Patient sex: F
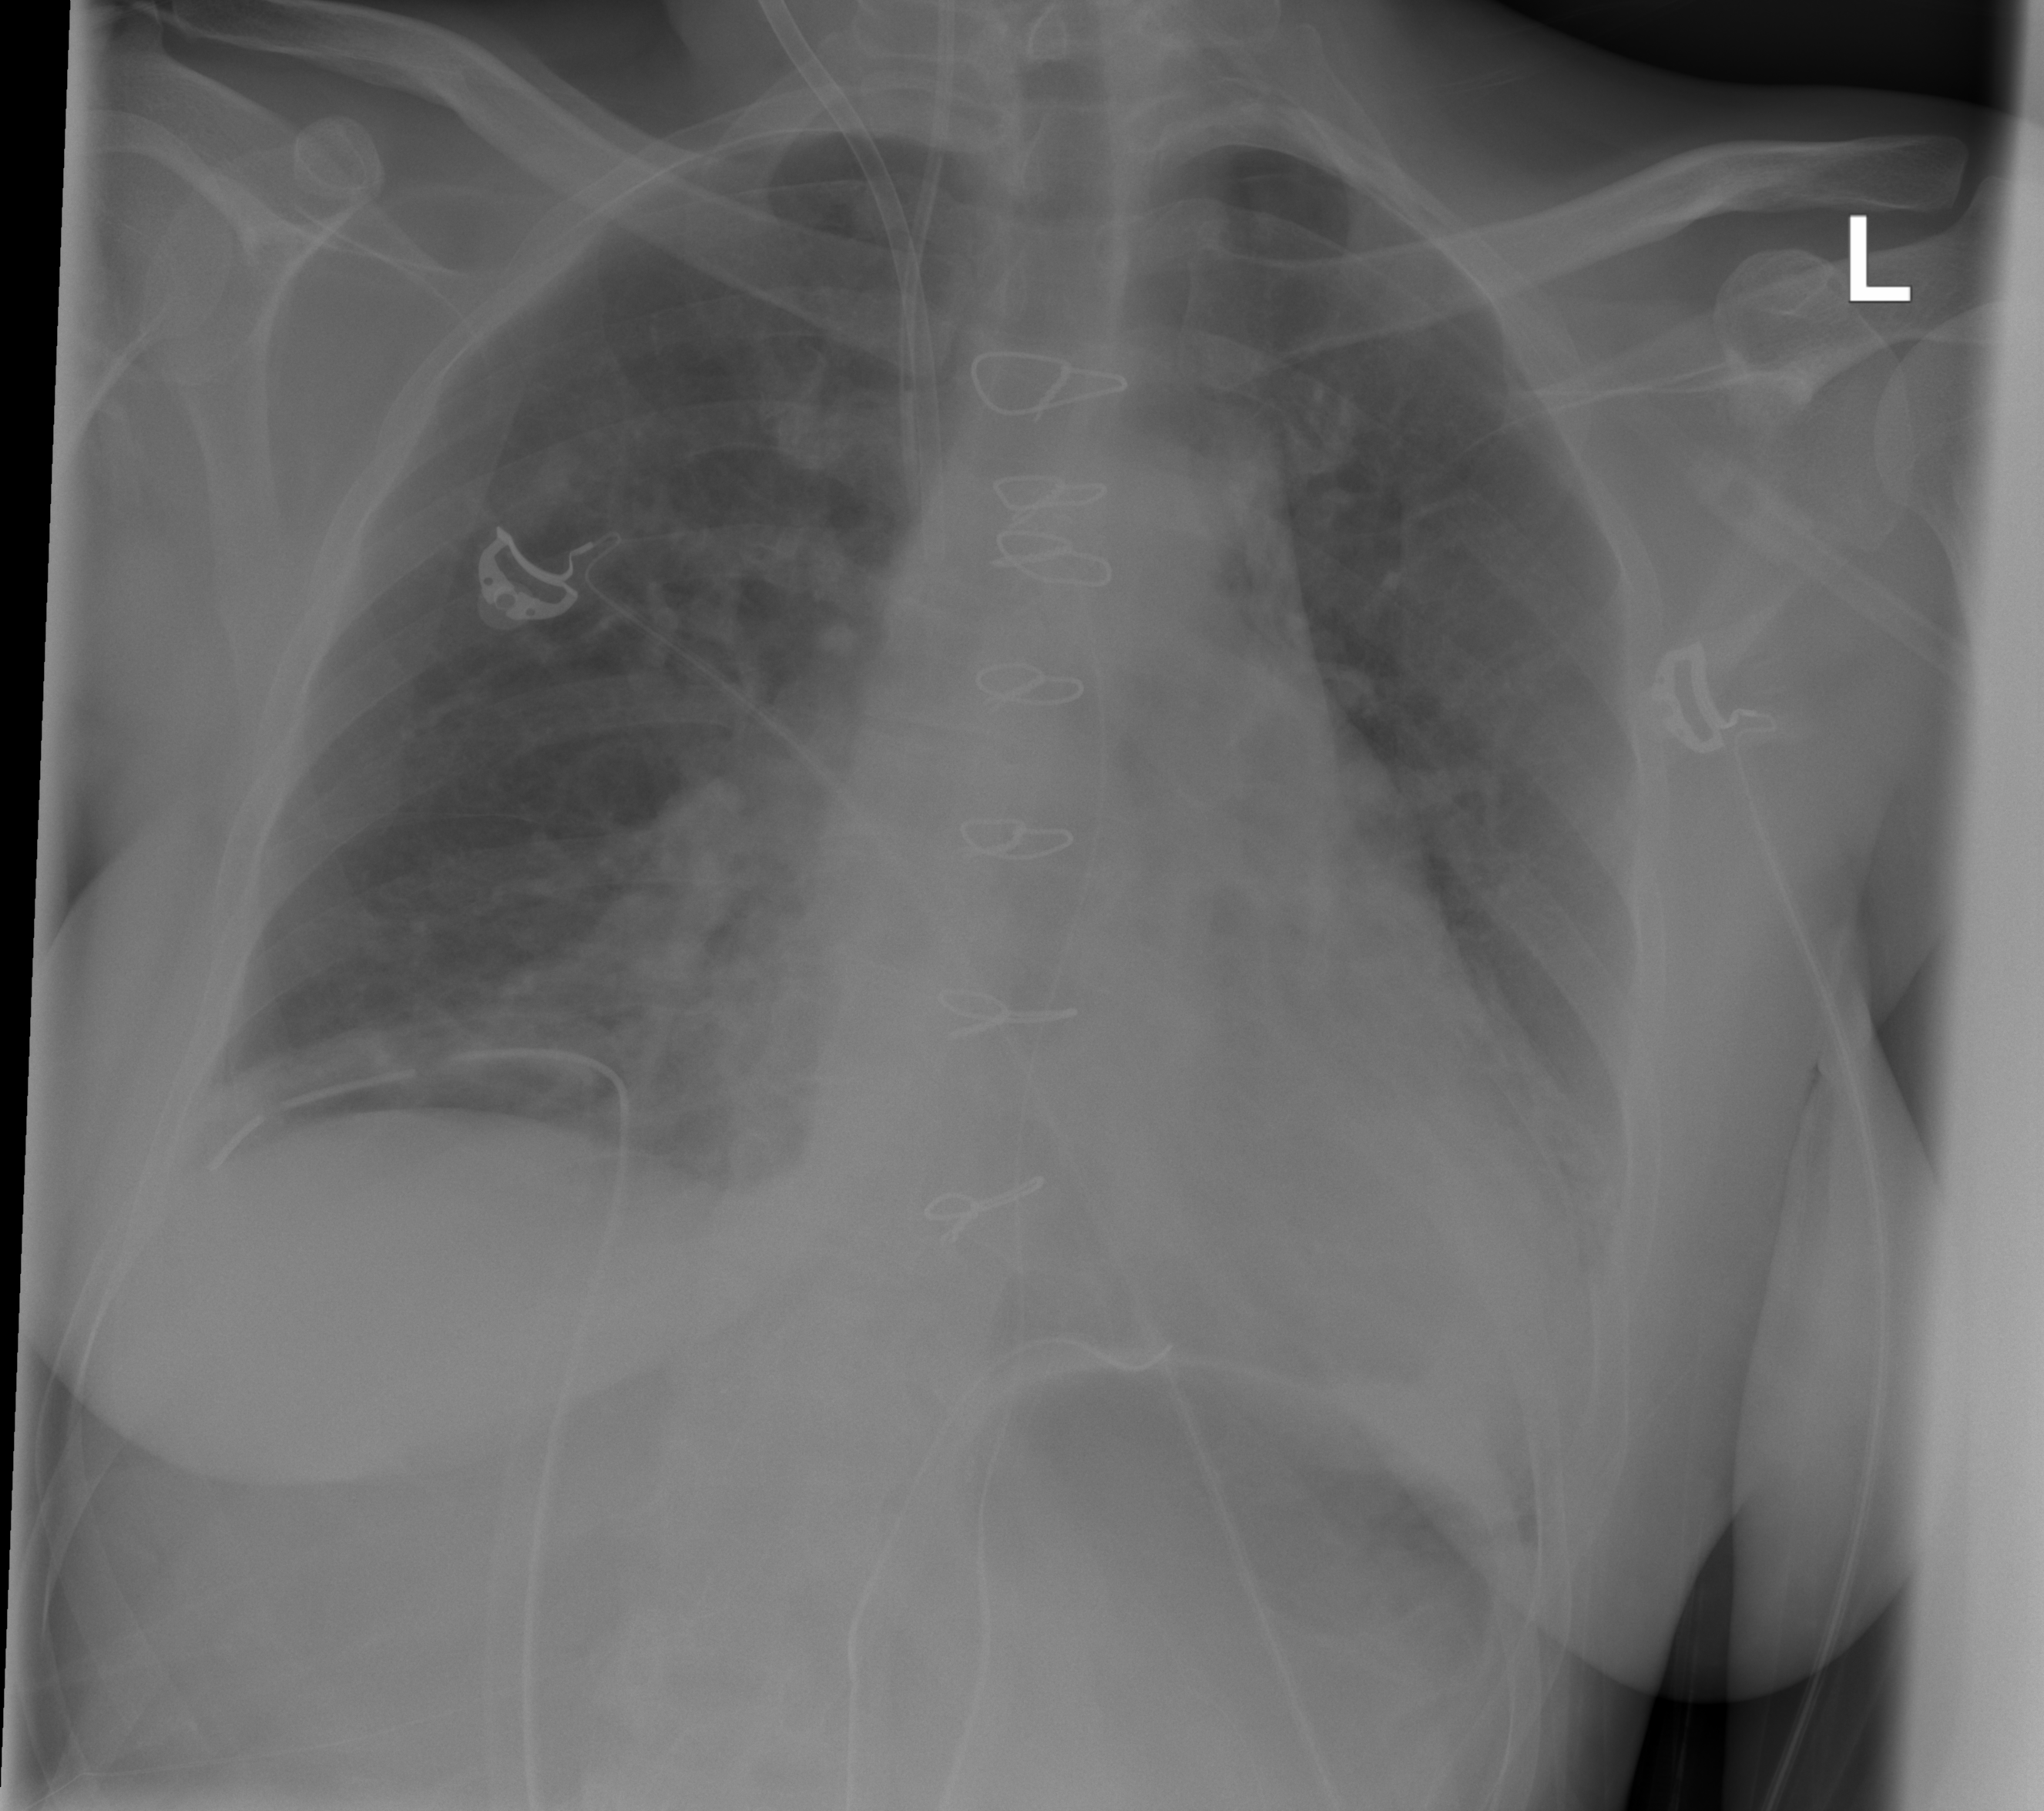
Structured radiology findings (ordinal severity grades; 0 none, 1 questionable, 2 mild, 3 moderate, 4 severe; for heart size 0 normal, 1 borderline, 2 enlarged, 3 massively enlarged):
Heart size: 0
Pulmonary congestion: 2
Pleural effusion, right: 0
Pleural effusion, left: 0
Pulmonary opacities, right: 0
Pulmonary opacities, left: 0
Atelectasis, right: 2
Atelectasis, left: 2